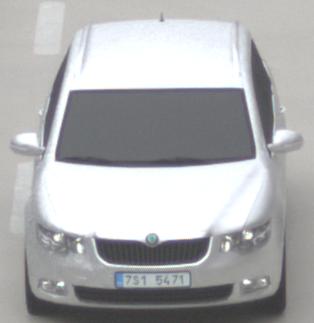
Make: Skoda
Model: Superb Combi 1.4 TSI
Detailed model: Superb (II) Combi
Model produced from: 2010/01
Model produced until: 2011/10
Doors: 5
Color: white
Road condition: dry road
Daytime: morning or afternoon
Contrast: low contrast